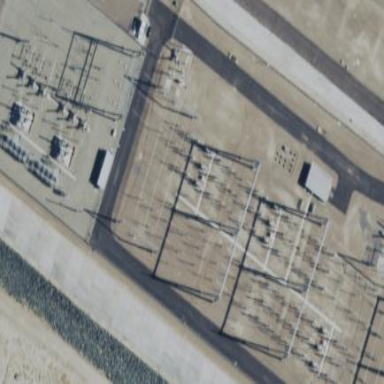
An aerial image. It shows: Outdoor power substation with fence surrounding it. The substation operates at the transmission level.